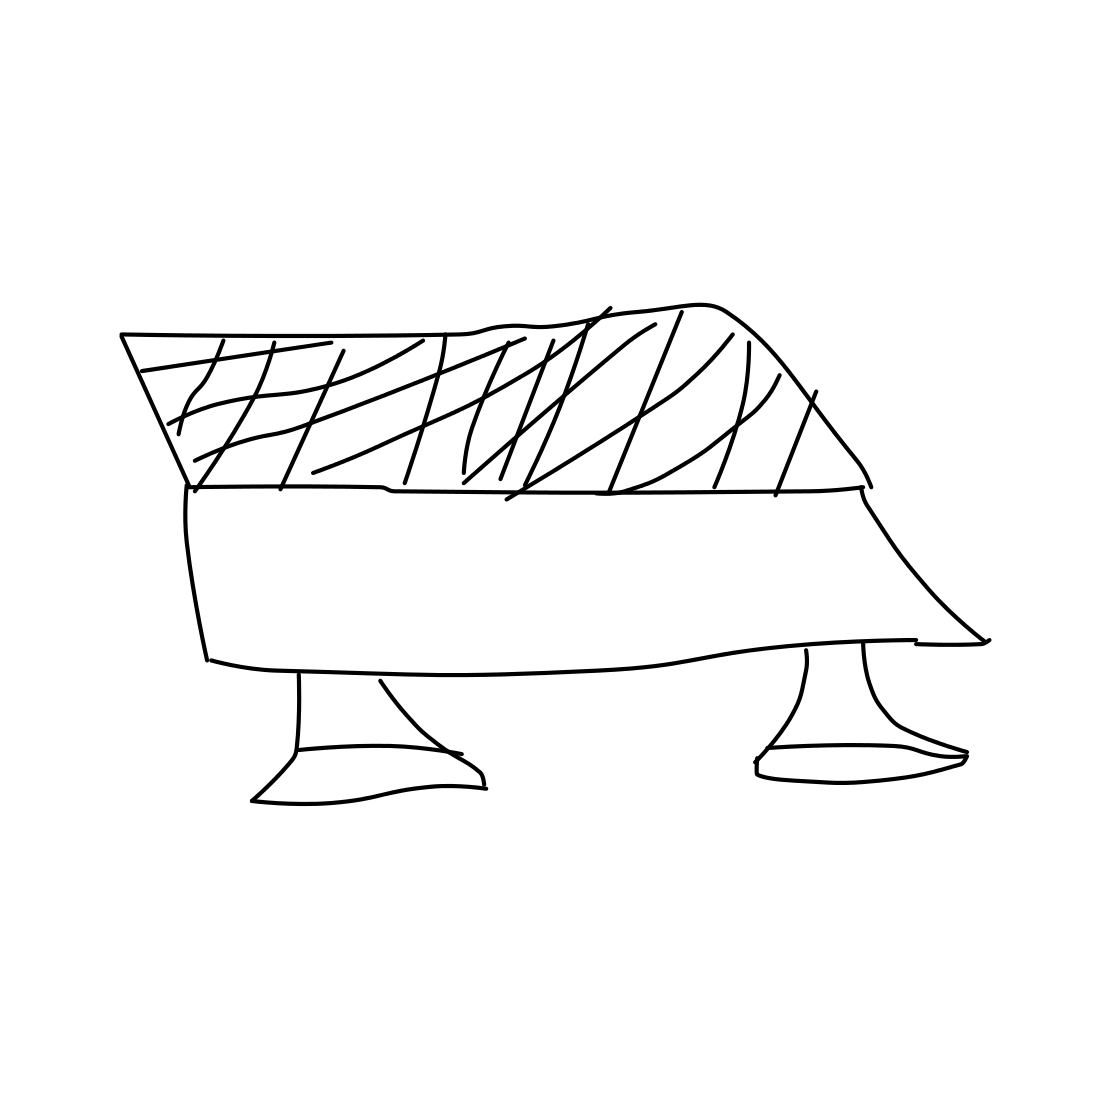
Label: bench